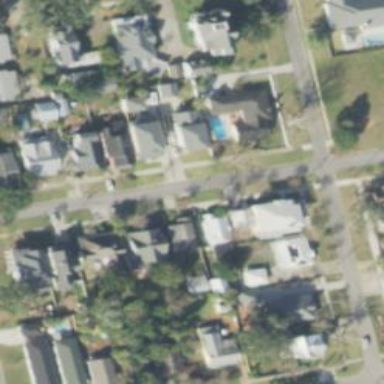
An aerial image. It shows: Residential area consisting of single-family homes.